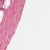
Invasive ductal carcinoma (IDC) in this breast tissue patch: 0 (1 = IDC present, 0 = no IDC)